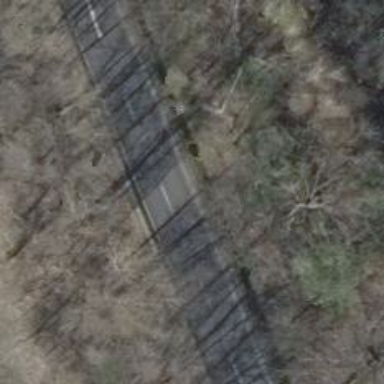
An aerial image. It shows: Wildlife crossing tunnel.